Interaction volume radius: 5 \u00c5
Interaction volume height: 10 \u00c5
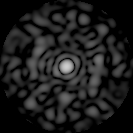
Disorder parameter: 0.7979